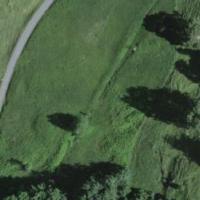
EUNIS habitat code: 24
Species observed at this site:
Platanthera bifolia